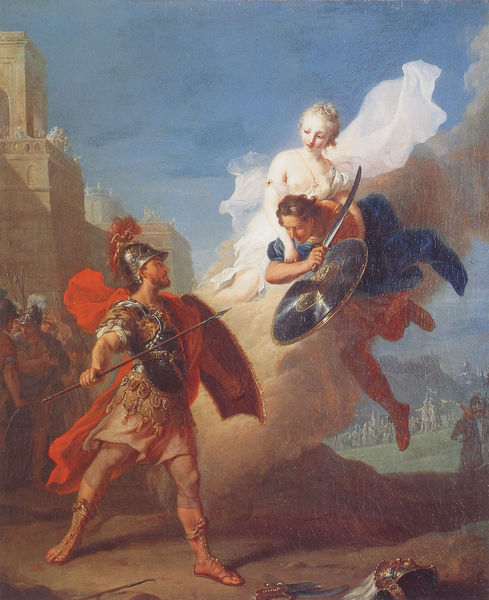
Titel: Menelaos im Kampf mit Paris
Künstler: Johann Heinrich d.Ä. Tischbein
Institution: Kassel, Schloss Wilhelmshöhe, Verwaltung der Staatlichen Schlösser und Gärten
Schlagwörter: blau, feder, fuß, gemälde, himmel, kampf, kämpfer, mann, weiß, wolken, menschen, braun, brust, frau, männer, rot, schloss, tuch, wolke, öl, boden, fliegen, engel, beine, man, krieg, lanze, sandalen, zinnen, schild, burg, schweben, festung, schwert, uniform, soldat, waffe, helm, mythologie, kämpfen, rüstung, sieg, rom, brustpanzer, hilfe, heben, krieger, speer, helfen, schlachtfeld, traben, schummeln, göttlicher beistand